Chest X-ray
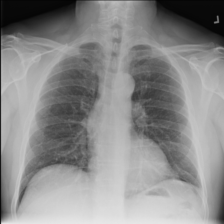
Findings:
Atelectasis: negative
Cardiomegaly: negative
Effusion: negative
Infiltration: negative
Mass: negative
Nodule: negative
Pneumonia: negative
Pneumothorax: negative
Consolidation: negative
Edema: negative
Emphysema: negative
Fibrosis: negative
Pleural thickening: negative
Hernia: negative